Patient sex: M
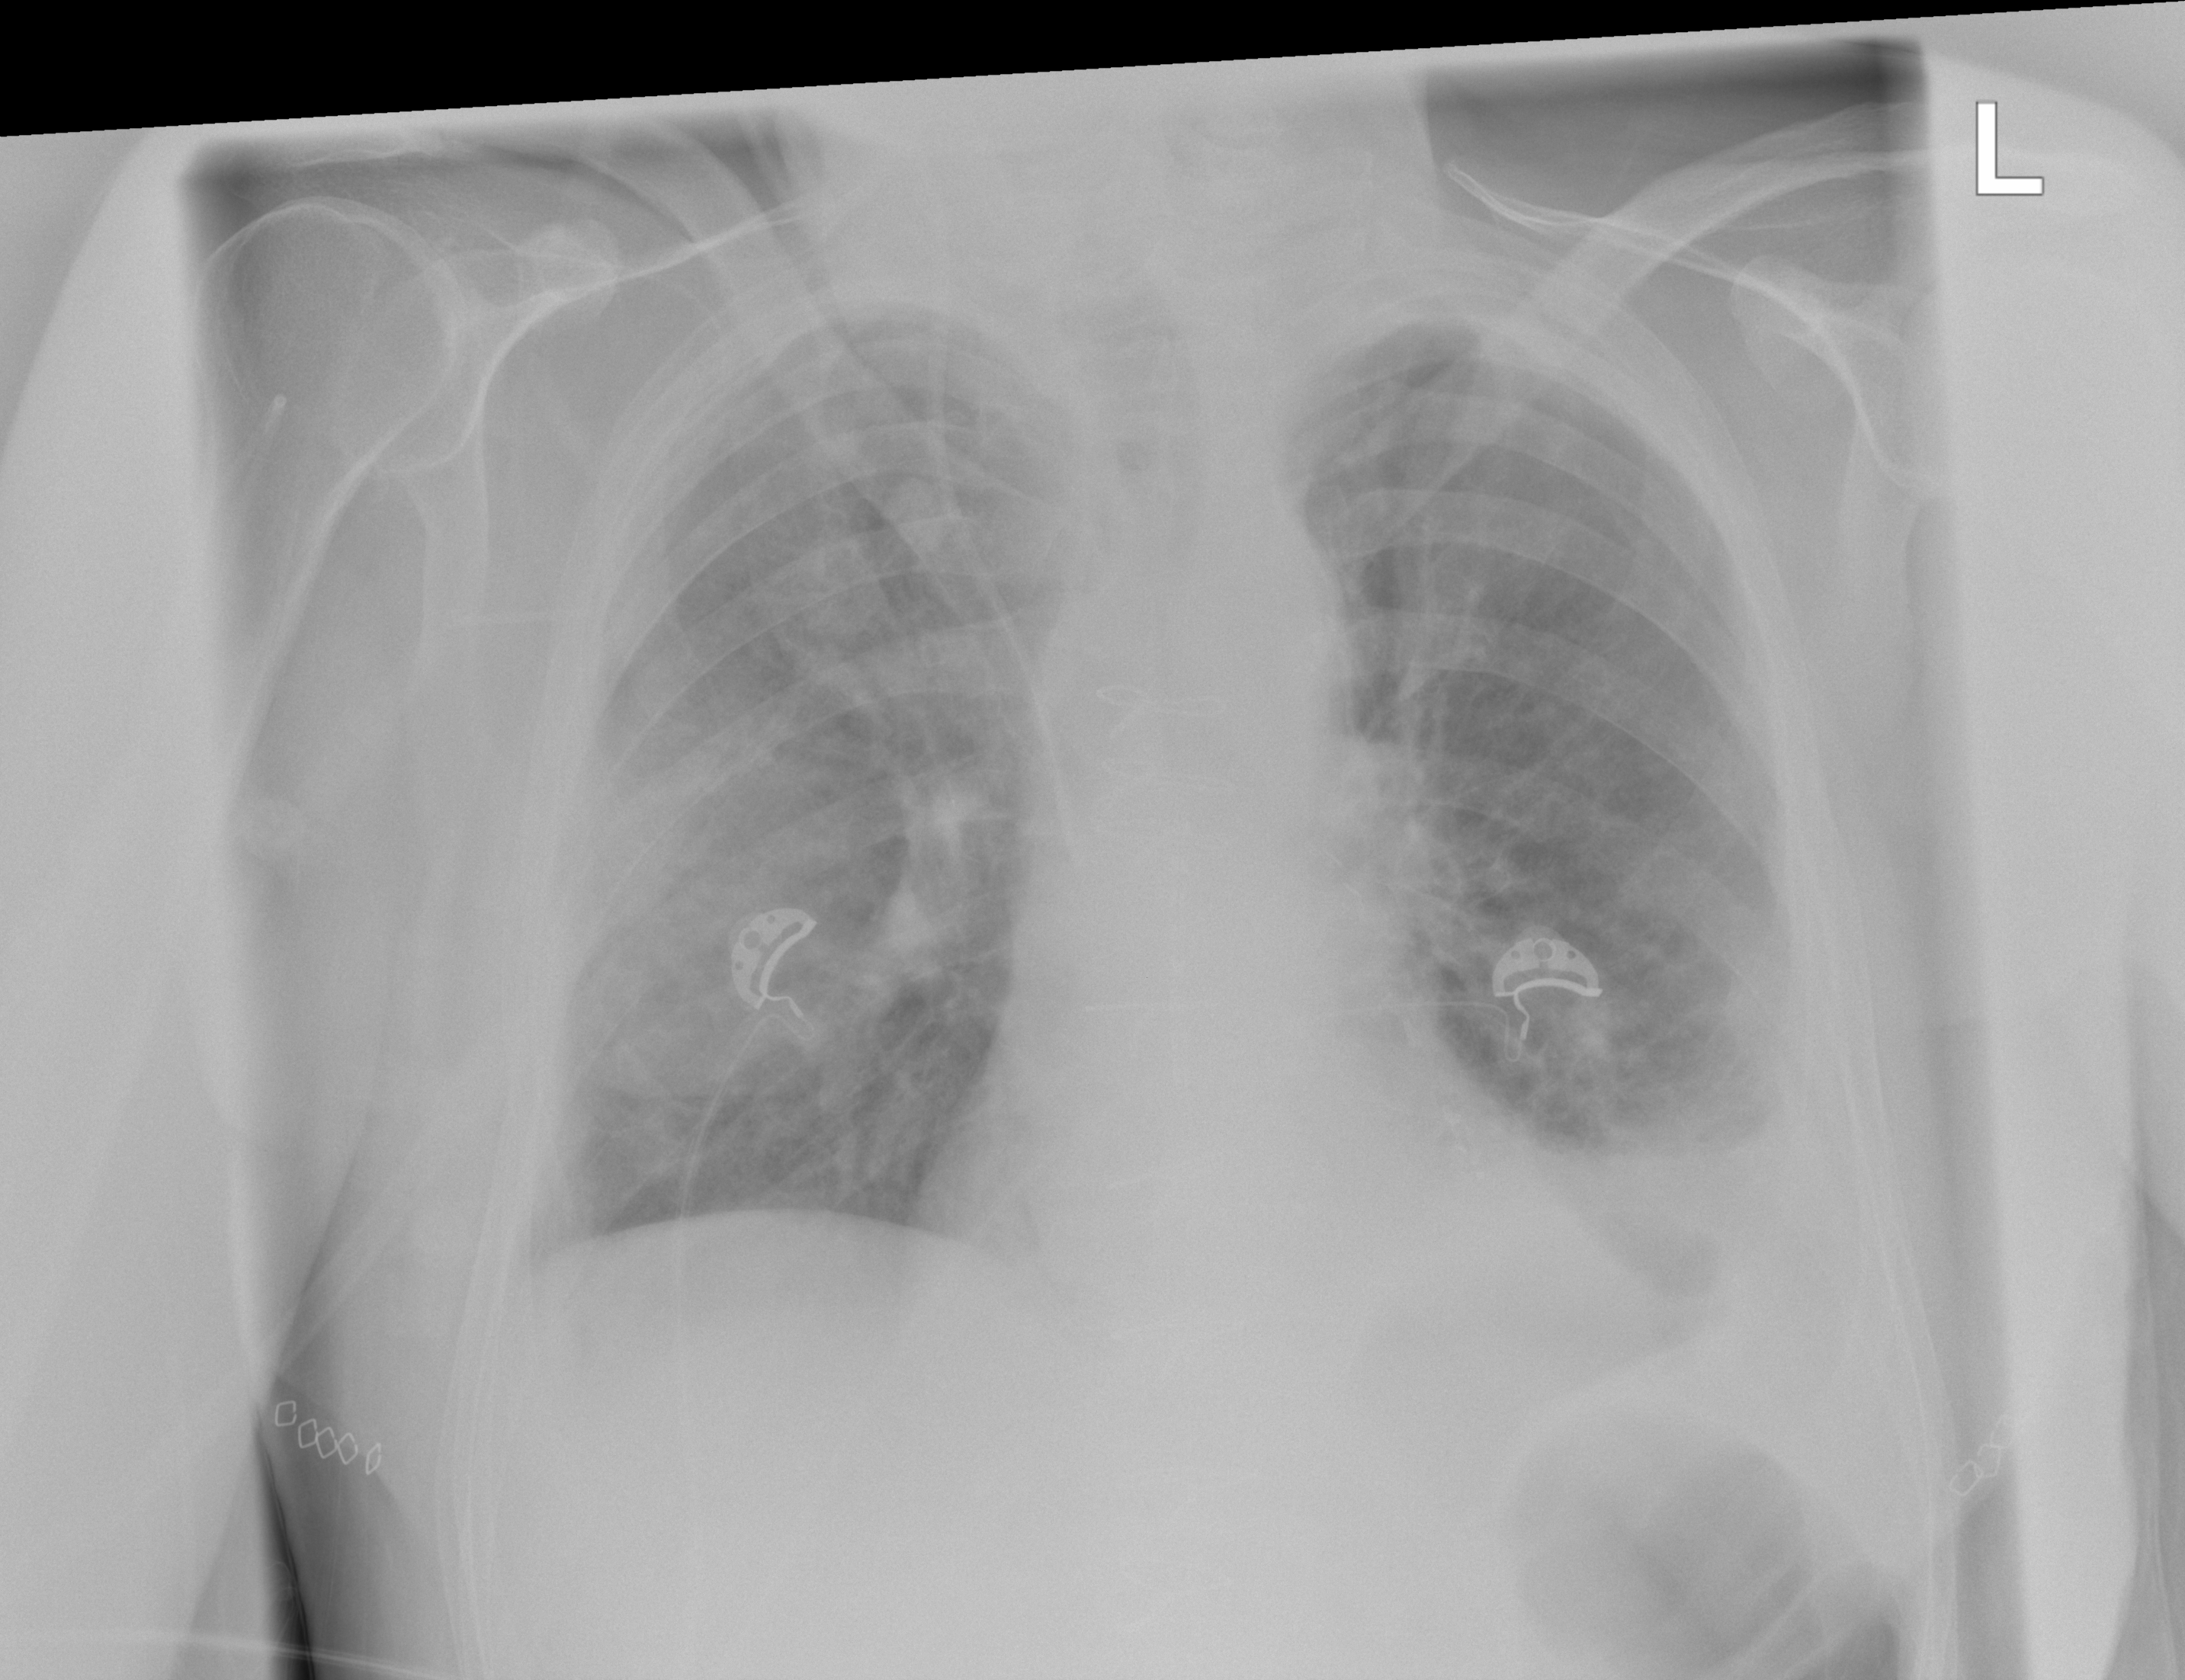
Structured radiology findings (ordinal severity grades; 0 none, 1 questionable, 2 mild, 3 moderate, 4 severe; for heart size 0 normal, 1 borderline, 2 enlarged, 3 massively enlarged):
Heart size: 0
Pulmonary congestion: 2
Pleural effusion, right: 0
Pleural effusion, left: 2
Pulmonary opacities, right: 2
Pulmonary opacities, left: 0
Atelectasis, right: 2
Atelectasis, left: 2